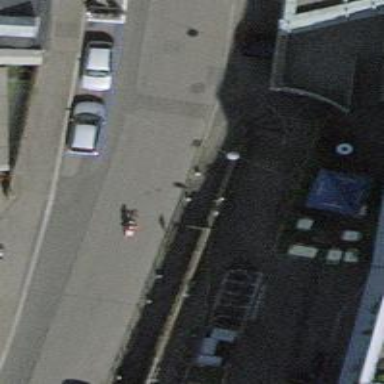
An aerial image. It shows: Pedestrian road.